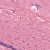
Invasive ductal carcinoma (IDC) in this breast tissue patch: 0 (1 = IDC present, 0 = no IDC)